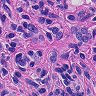
Metastatic tissue present: yes